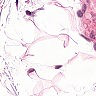
Metastatic tissue present: no